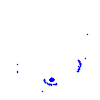
Particle: electron